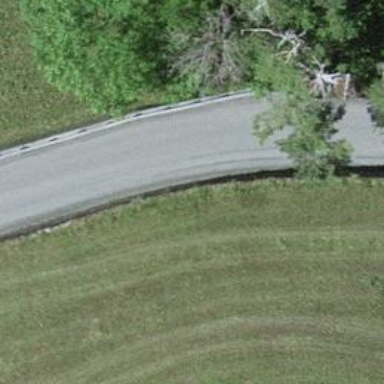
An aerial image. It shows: Retaining wall.